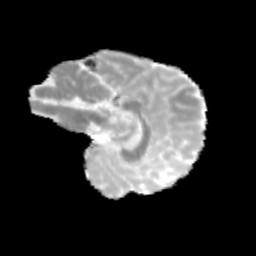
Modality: MD
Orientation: sagittal
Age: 13
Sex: female
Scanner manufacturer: siemens
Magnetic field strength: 3 T
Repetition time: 3.8 s
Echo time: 0.07 s